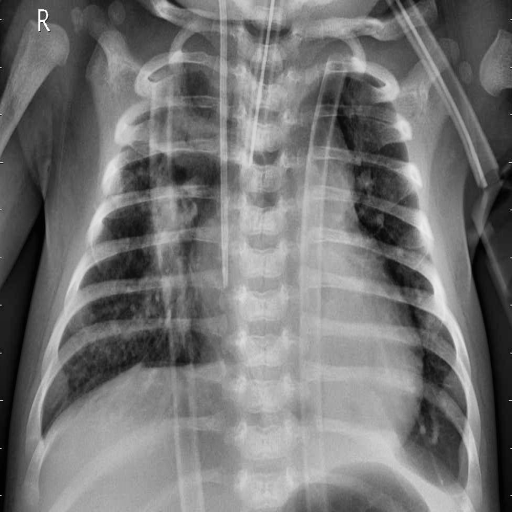
Finding: PNEUMONIA